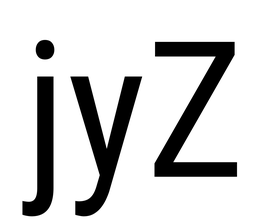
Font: Roboto_Condensed_Regular